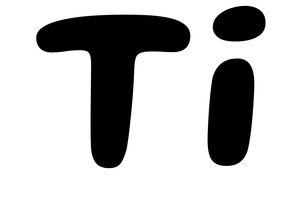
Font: Gluten_Medium